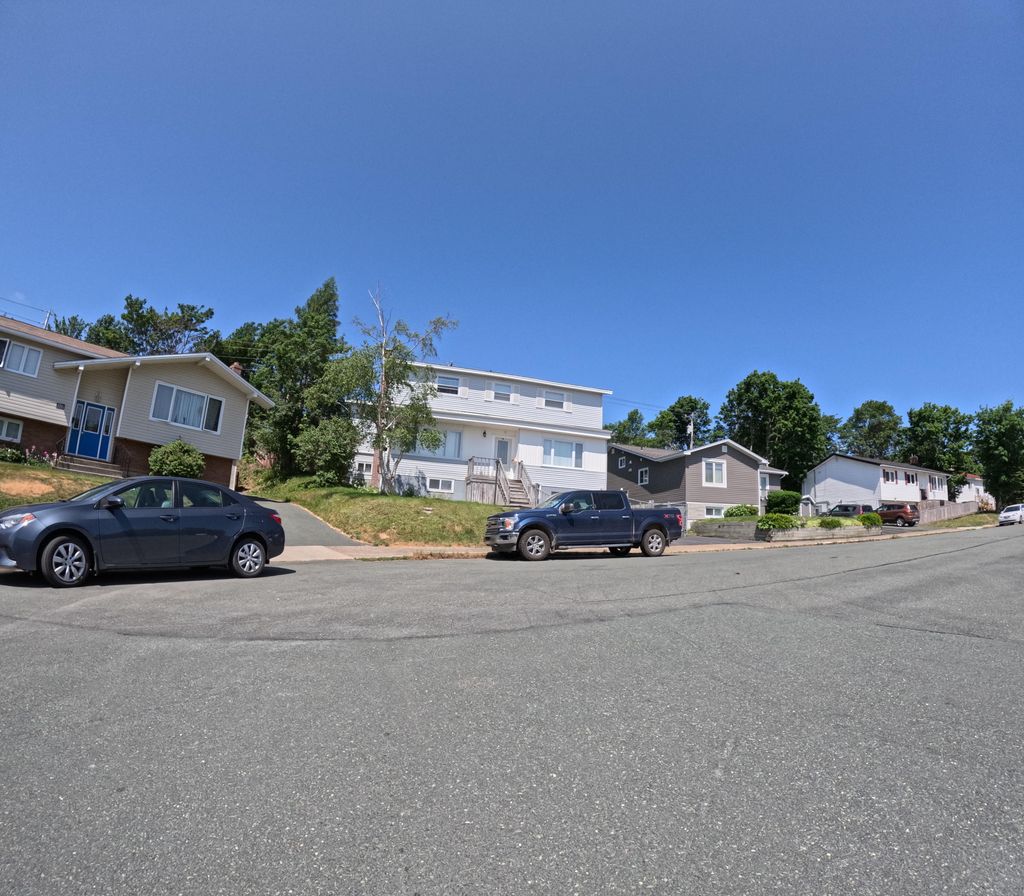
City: st_johns